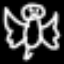
Label: angel